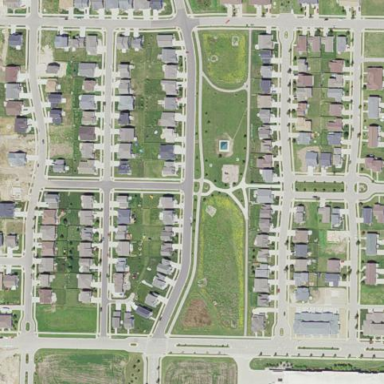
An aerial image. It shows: Residential neighbourhood.